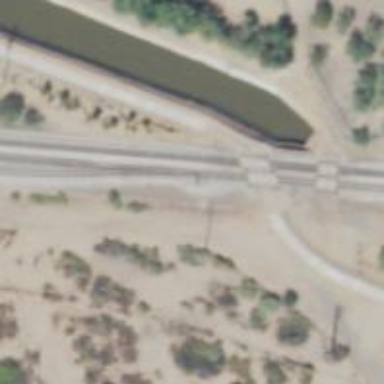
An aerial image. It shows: Crossing for the railway.